Question: I have an excel sheet that I need to concatenate a couple of cells and then add a number. I want something like:
'''
A1
A2
A3
A4
B1
B2
B3
A5
'''
But instead, I get:
'''
A1
A2
A3
A4
B5
B6
B7
A8
'''
Is there a way to achieve what I want?
Thank you

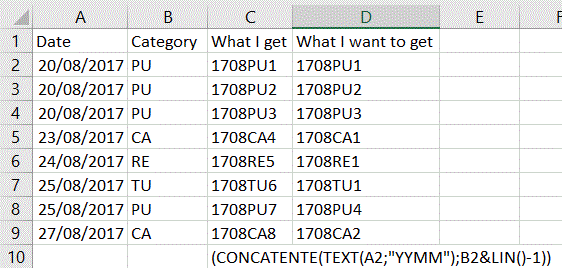
Answer: <URL>
Does this work for you? Added a helper column.